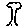
Label: tree